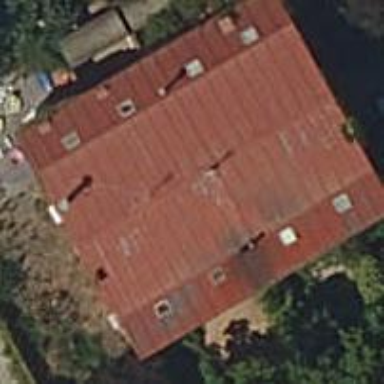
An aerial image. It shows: Terrace building.